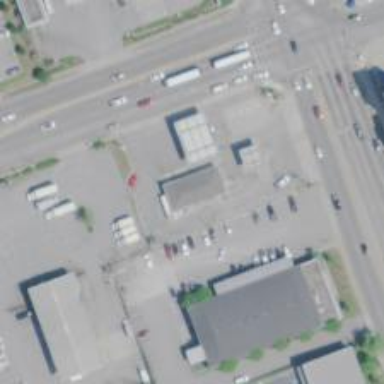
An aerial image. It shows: Convenience shop.